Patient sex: F
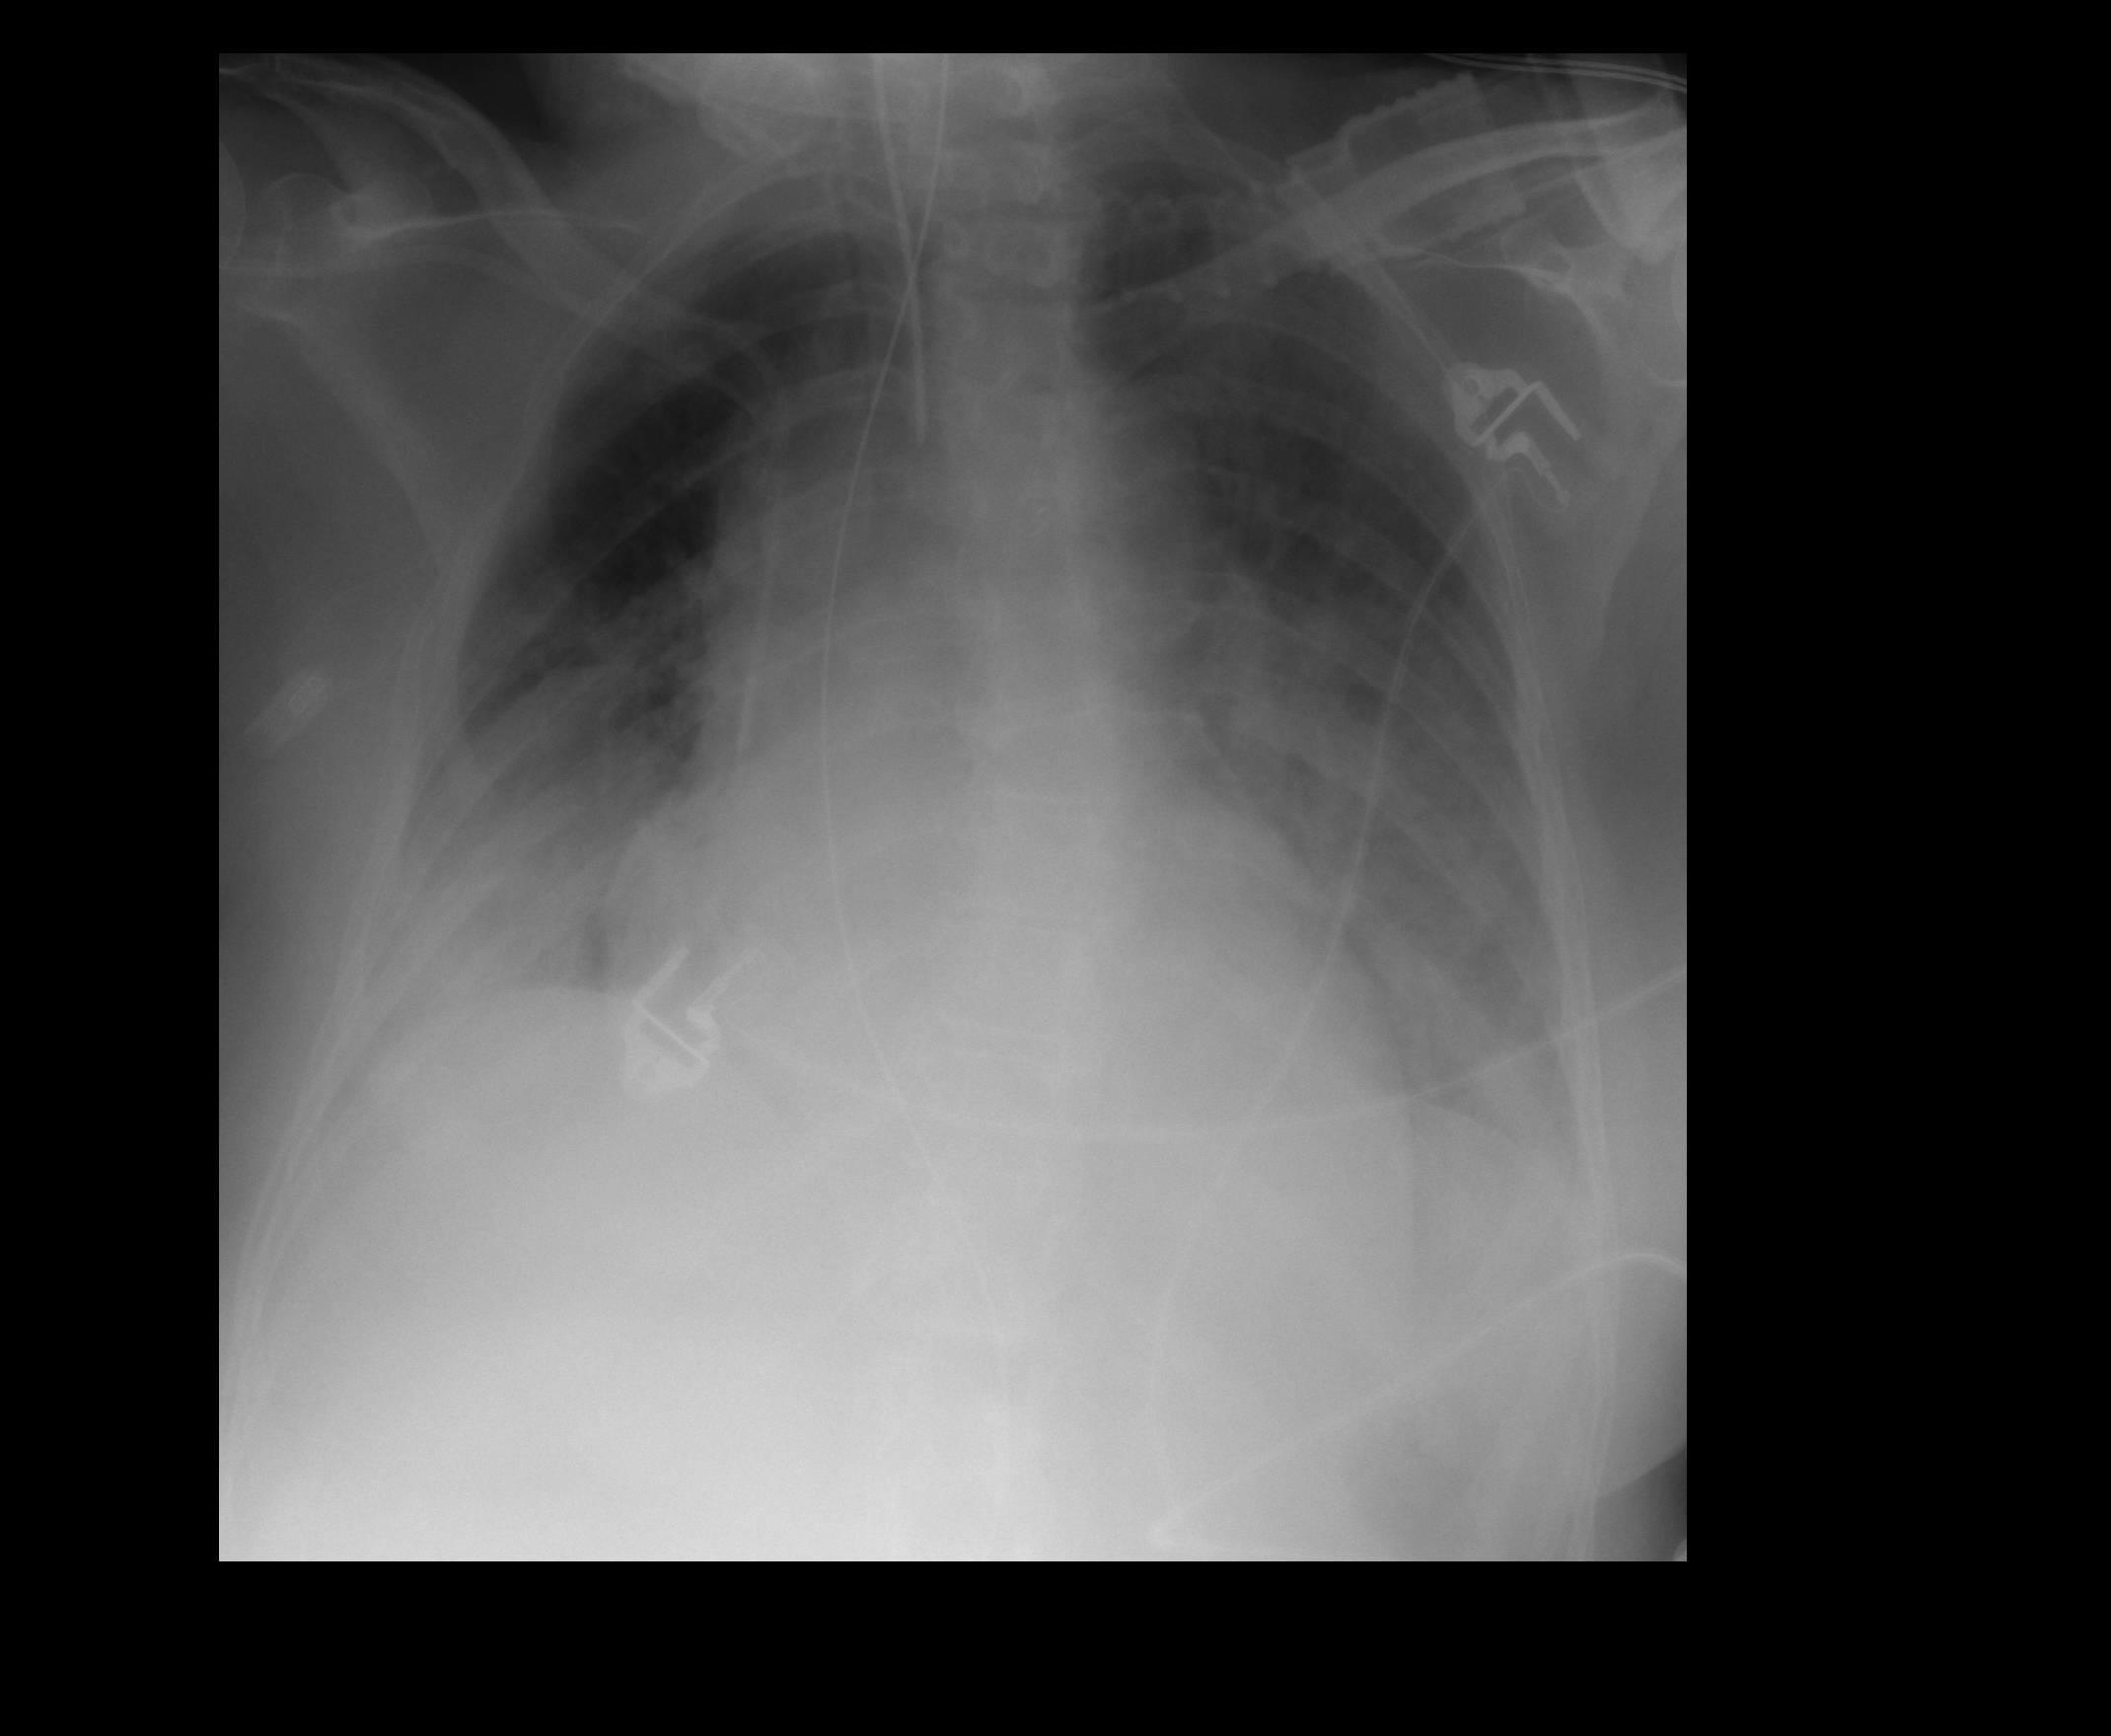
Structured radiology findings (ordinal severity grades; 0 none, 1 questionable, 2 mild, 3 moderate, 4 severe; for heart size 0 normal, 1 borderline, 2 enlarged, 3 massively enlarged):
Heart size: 2
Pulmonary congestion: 2
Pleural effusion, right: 1
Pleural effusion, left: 2
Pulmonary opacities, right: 3
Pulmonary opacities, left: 2
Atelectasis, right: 2
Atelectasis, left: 1